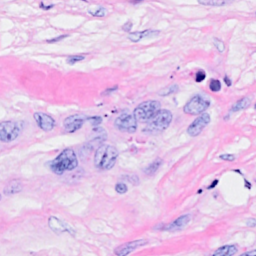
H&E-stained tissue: Breast